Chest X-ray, AP view. Patient: 40 years old, sex M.
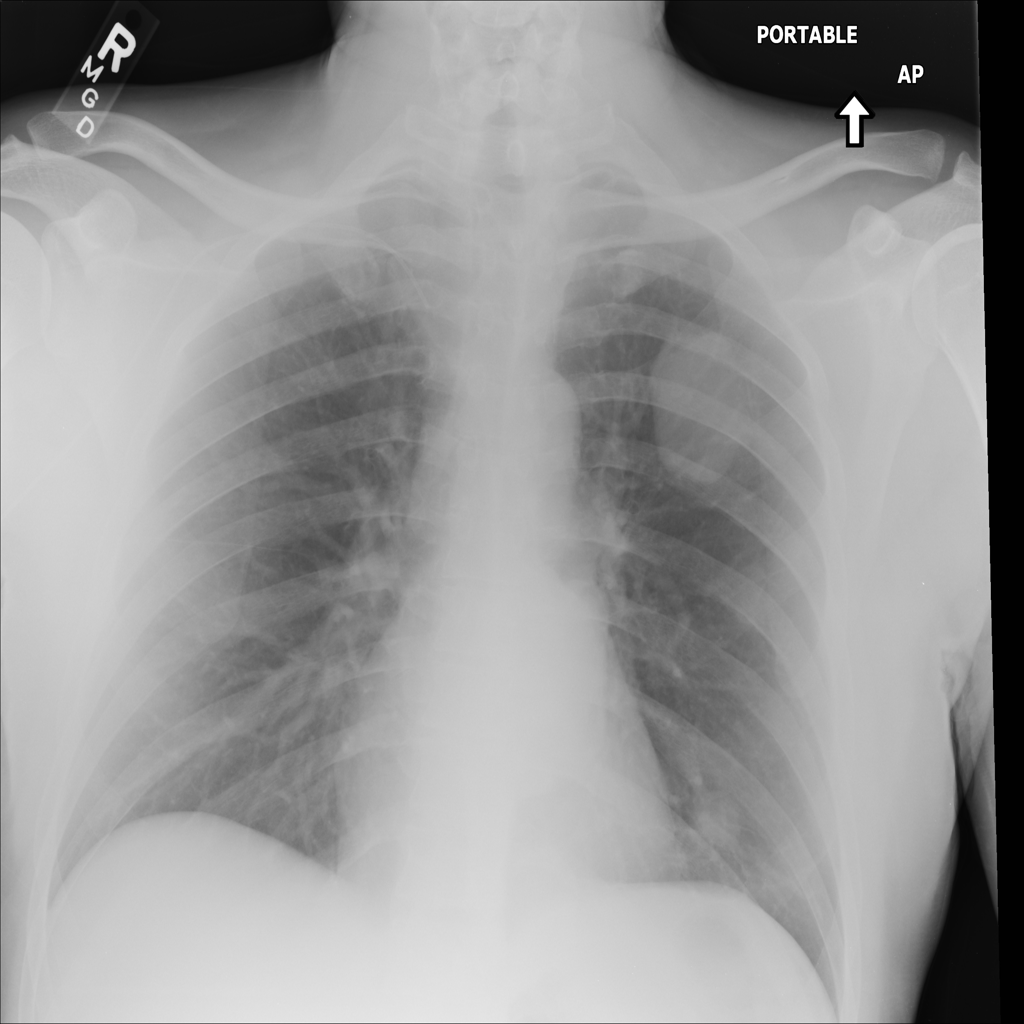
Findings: No Finding